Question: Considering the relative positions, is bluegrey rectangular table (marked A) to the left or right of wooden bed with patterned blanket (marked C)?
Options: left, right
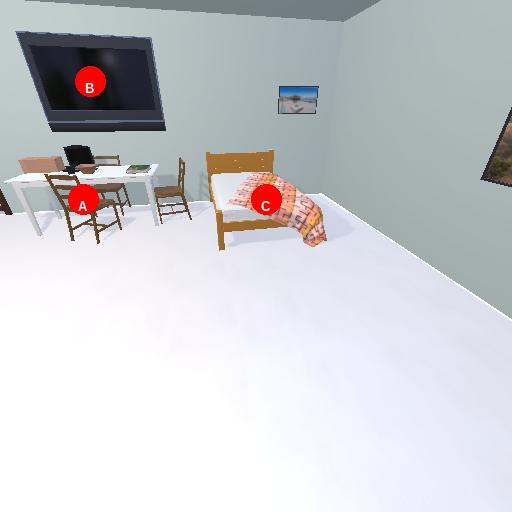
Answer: left